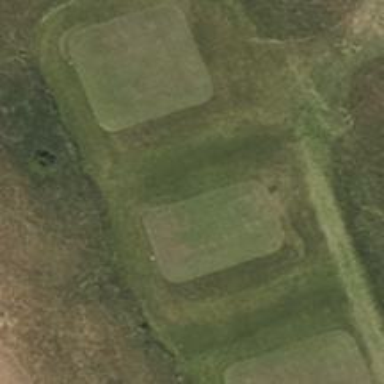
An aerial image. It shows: Golf tee.